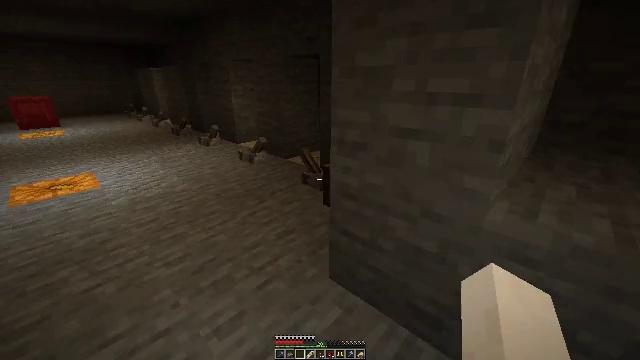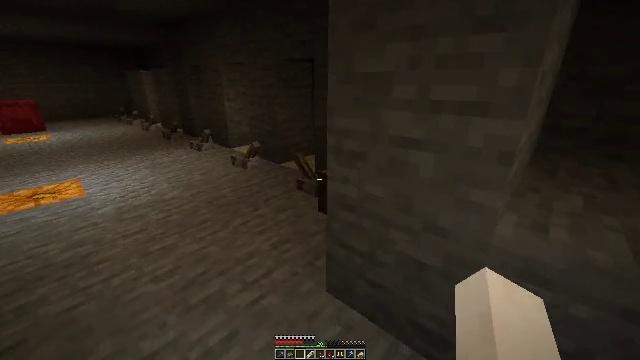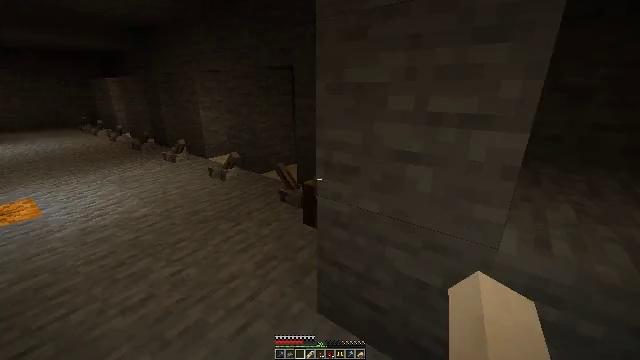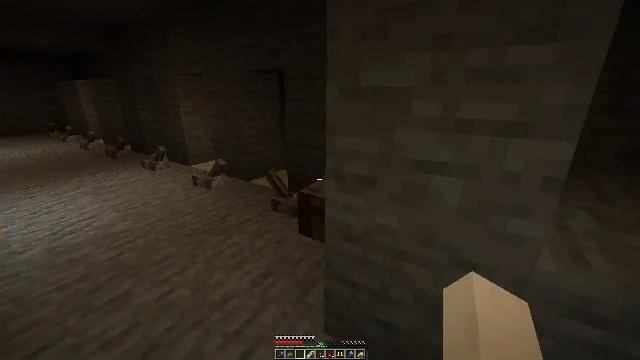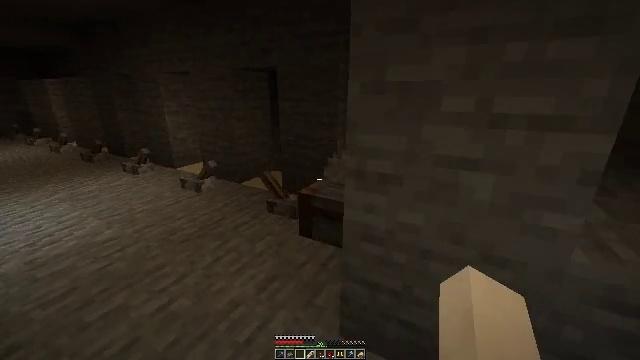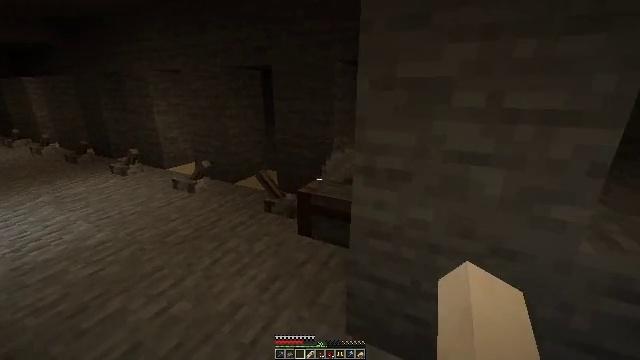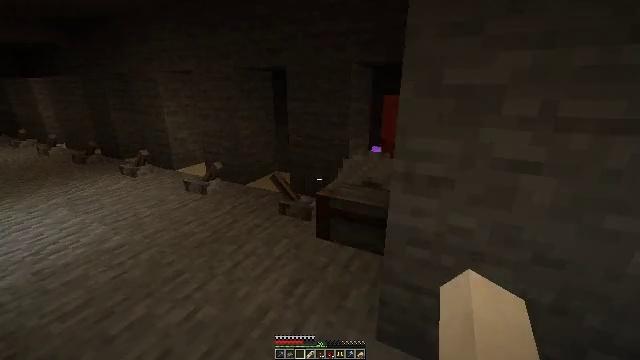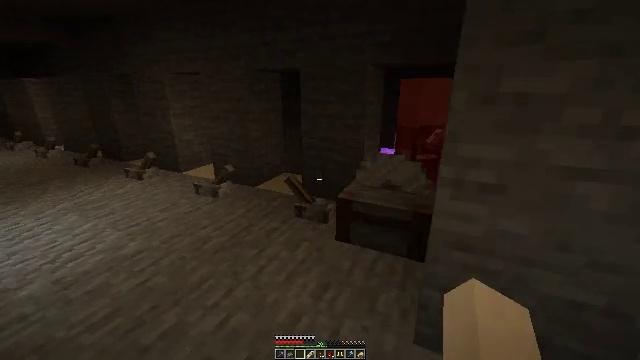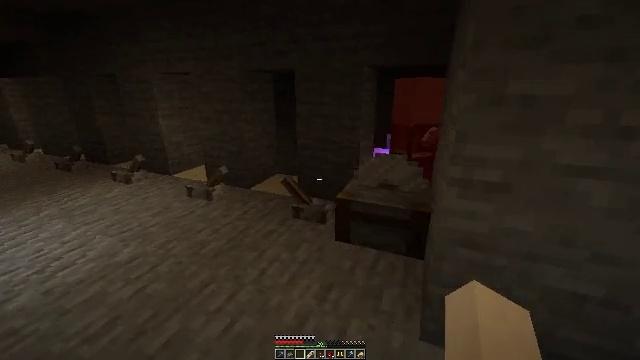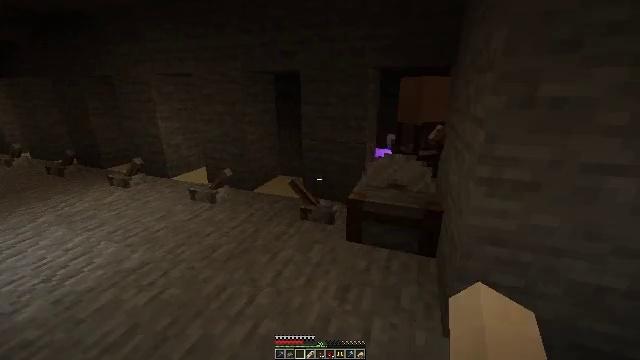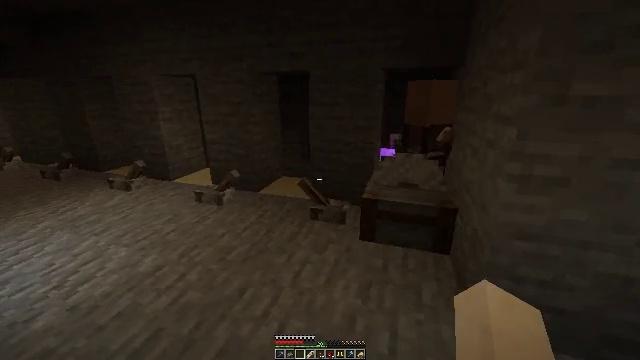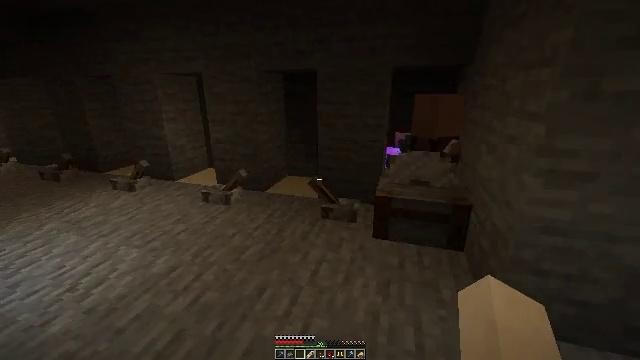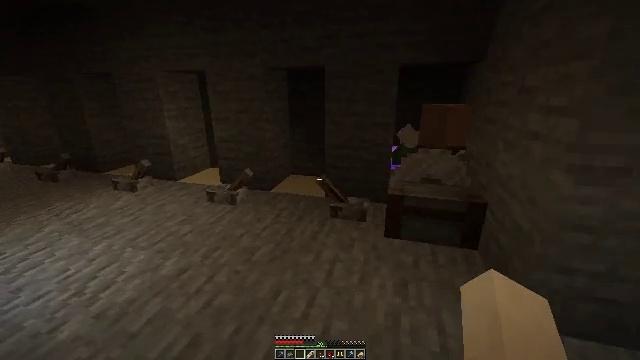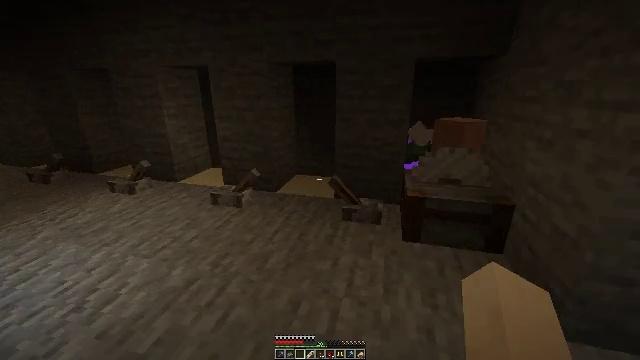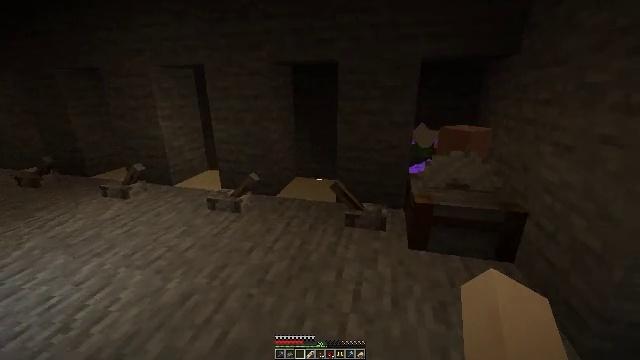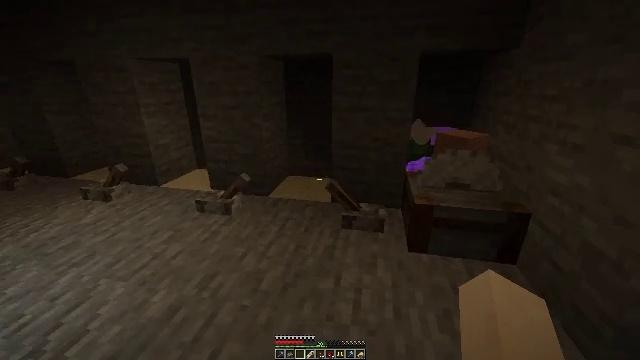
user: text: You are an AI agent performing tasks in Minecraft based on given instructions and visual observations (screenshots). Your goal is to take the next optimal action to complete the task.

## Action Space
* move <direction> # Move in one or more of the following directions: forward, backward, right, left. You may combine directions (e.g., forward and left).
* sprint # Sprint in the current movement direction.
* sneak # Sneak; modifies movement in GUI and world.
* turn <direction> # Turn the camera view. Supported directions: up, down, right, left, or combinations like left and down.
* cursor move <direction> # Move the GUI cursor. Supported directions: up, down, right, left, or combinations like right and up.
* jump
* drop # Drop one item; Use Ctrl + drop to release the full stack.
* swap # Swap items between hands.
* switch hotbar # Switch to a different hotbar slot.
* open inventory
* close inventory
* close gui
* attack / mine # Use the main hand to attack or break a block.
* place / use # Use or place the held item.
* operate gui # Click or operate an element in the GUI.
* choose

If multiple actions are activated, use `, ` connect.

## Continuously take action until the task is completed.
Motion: motion action
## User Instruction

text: Break the brown mushroom from its spot.
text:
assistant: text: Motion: move forward and move left, turn right
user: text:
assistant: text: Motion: move forward and move left, turn right and up
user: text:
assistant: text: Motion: move left, turn right
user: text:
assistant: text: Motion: move left, turn right
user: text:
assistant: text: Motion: move left, turn right
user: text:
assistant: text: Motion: move left
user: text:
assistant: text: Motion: move left, turn right
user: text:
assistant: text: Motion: move left, turn right
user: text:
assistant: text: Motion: move left, turn right
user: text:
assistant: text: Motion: move left, turn right
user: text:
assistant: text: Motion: move forward and move left, turn right
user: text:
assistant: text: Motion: move forward and move left
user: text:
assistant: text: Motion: move forward, turn right
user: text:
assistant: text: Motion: move forward
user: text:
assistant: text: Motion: turn right and down
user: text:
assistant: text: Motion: turn right
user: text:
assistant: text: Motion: no_op
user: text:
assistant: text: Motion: no_op
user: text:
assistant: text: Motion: no_op
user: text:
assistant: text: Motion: no_op
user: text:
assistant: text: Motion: no_op
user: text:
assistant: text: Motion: no_op
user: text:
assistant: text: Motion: no_op
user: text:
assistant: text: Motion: no_op
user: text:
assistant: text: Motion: no_op
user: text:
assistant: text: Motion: no_op
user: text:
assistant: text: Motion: no_op
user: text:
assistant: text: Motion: no_op
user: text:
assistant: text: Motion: no_op
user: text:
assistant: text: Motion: no_op